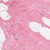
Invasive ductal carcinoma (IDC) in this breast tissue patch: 0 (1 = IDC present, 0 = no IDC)